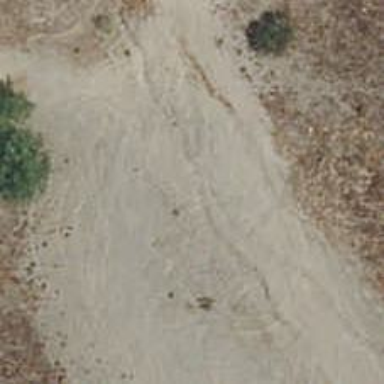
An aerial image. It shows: Dirt track road.